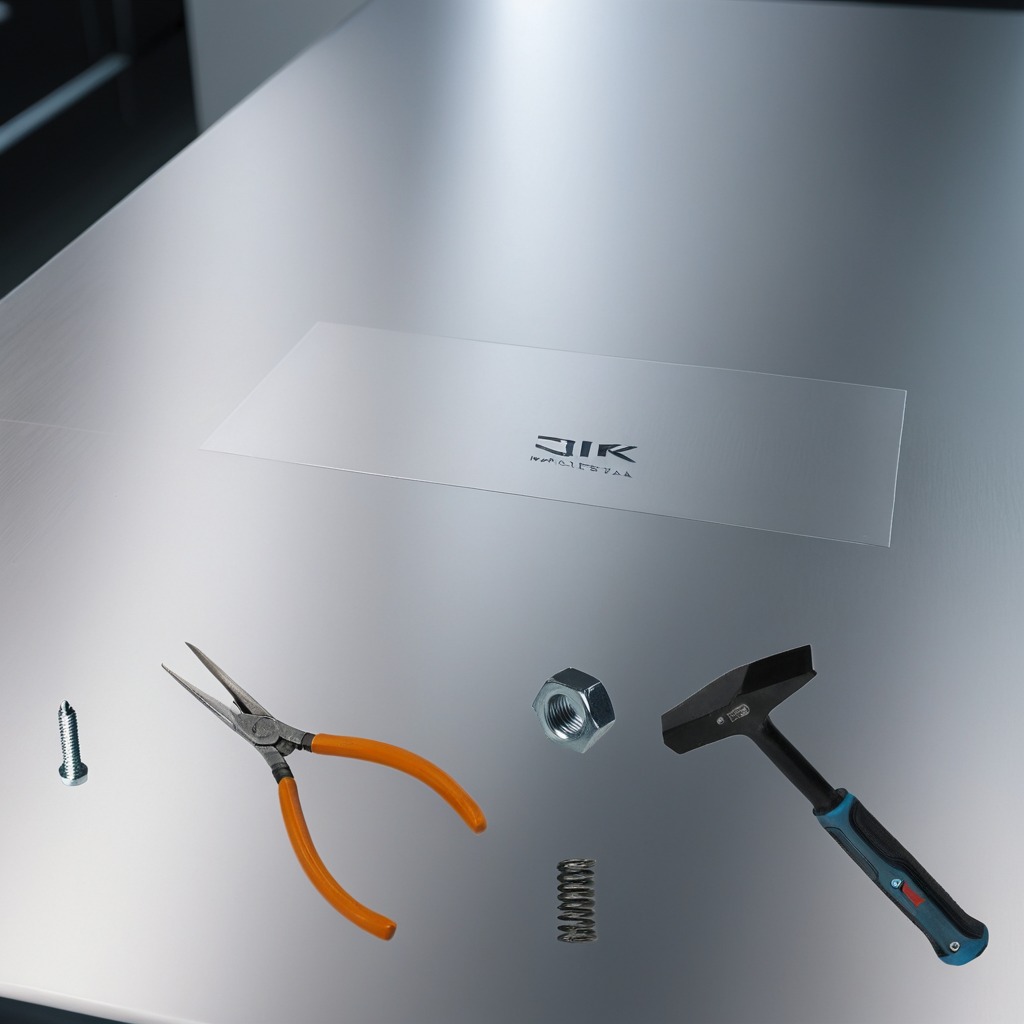
A hammer, a metal machine screw, a pair of pliers, a coiled metal spring, and a metal nut are lying on the stainless steel table in a high-end prototyping lab.